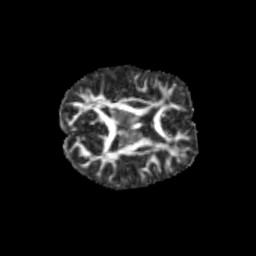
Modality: FA
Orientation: axial
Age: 11
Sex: female
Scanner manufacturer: siemens
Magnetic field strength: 3 T
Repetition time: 3.8 s
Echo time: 0.07 s